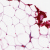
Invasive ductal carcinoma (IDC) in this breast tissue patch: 0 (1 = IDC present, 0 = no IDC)